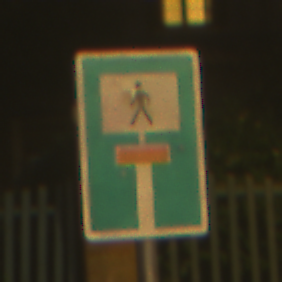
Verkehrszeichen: SackgasseFussgaengerDurchlaessig
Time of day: Night
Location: Outdoor (Urban)
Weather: Clear
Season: NotSpecified
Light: Artificial